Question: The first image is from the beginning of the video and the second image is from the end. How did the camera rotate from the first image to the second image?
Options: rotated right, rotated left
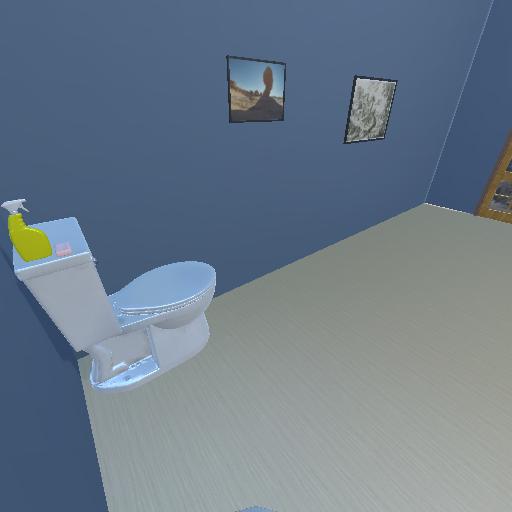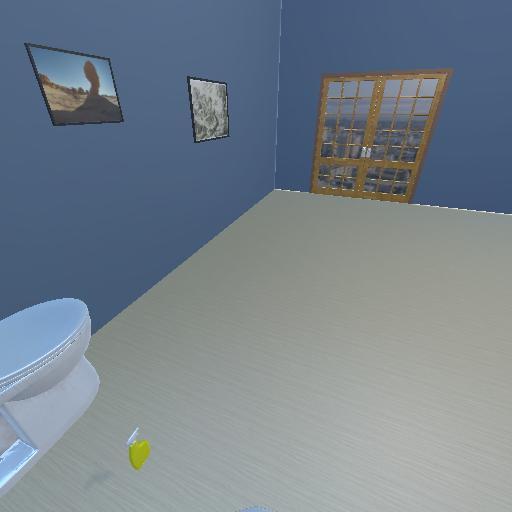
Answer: rotated right